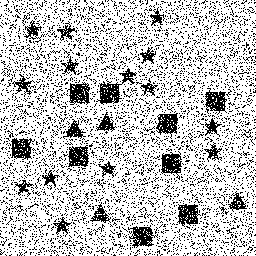
Squares: 9
Triangles: 4
Stars: 14
Total shapes: 27